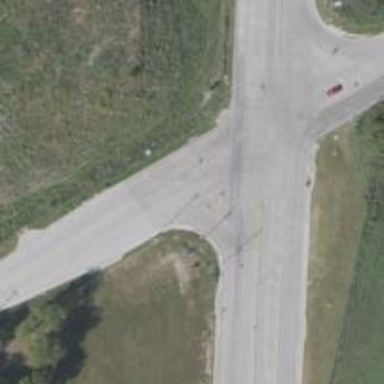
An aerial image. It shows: Secondary link road.